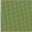
Piece: xx